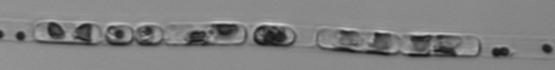
Label: Guinardia_delicatula_TAG_internal_parasite